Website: bh-photo
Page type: customer-info-address
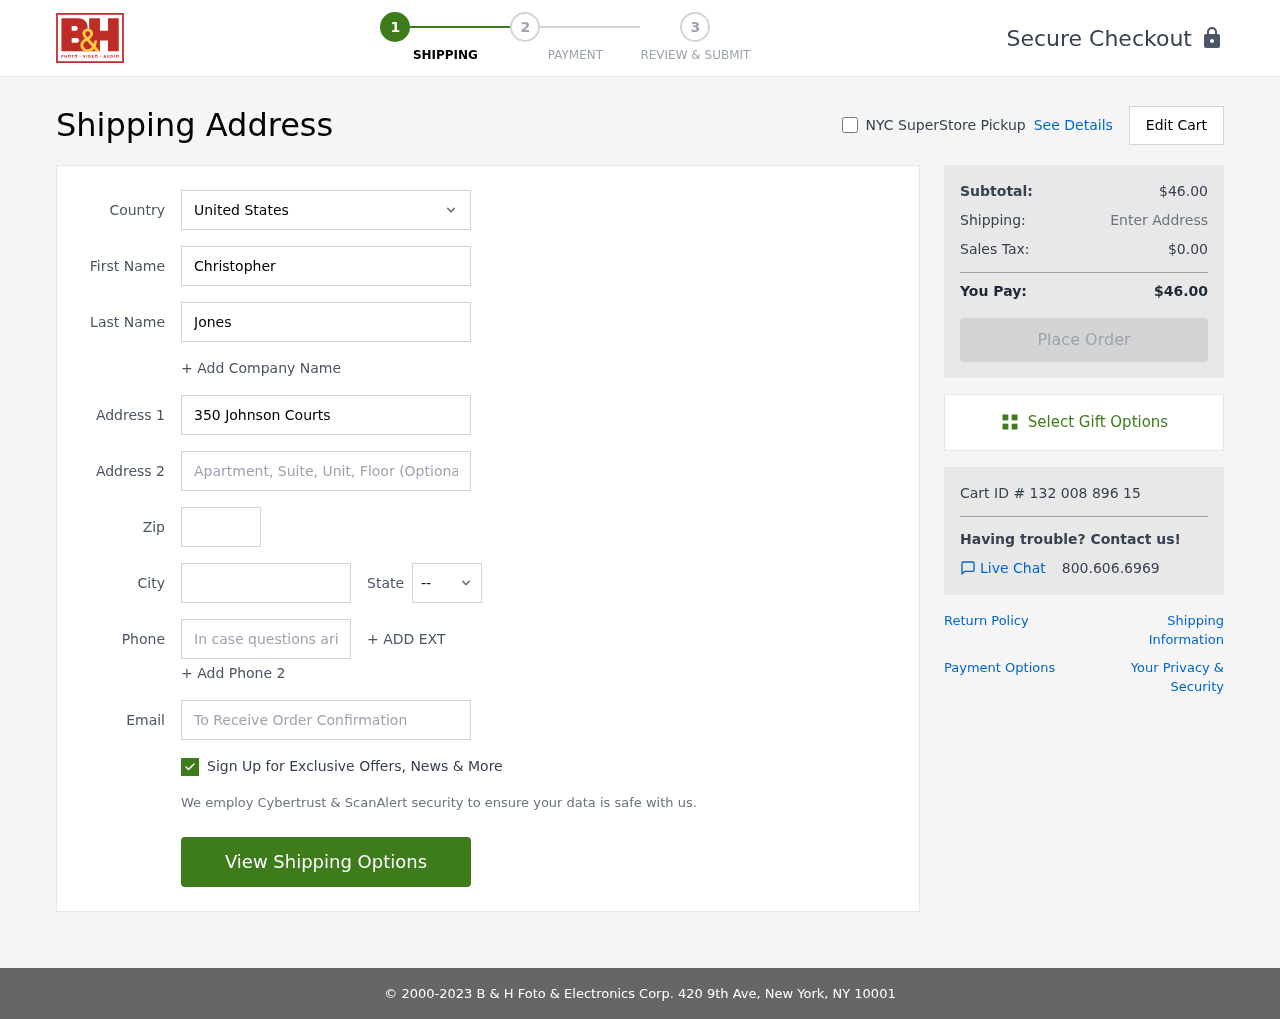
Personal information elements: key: PII_CITY
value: Austinmouth
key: PII_COUNTRY
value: United States
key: PII_EMAIL
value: christopher.jones@yahoo.com
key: PII_FIRSTNAME
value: Christopher
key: PII_LASTNAME
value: Jones
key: PII_PHONE
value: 8519766725
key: PII_POSTCODE
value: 29595
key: PII_STATE_ABBR
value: OH
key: PII_STREET
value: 350 Johnson Courts
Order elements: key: ORDER_SUBTOTAL
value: $46.00
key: ORDER_TAX
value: $0.00
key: ORDER_TOTAL
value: $46.00
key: ORDER_ID
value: Cart ID # 132 008 896 15